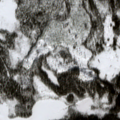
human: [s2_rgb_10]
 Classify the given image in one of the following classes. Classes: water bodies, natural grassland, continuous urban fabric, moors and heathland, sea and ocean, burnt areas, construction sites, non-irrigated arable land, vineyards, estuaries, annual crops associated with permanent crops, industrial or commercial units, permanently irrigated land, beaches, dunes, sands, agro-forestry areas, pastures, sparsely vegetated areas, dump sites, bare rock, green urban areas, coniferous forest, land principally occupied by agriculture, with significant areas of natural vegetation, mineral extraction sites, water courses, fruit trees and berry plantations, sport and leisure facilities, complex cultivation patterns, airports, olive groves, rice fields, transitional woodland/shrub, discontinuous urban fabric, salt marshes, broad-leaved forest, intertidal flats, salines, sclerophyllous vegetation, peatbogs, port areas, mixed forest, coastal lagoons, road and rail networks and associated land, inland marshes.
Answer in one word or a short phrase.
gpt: coniferous forest, transitional woodland/shrub, water bodies